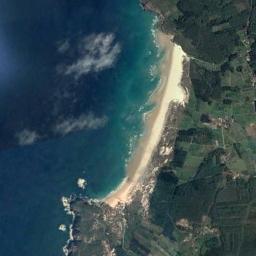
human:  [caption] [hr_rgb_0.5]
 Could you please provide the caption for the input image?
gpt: The type of beach is rocky coast , And the sand on the beach is khaki and the land next to the beach is covered with some green plants .

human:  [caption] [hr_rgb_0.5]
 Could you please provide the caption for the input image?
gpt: The beach consists of dark blue water, Coast and farmland .

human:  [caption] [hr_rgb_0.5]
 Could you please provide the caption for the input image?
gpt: The sea by the beach is blue .

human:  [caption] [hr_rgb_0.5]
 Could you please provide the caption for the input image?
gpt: Turquoise waters and yellow beaches and green spaces .

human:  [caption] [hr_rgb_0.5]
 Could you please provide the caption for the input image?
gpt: The grass is beside the beach .